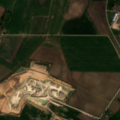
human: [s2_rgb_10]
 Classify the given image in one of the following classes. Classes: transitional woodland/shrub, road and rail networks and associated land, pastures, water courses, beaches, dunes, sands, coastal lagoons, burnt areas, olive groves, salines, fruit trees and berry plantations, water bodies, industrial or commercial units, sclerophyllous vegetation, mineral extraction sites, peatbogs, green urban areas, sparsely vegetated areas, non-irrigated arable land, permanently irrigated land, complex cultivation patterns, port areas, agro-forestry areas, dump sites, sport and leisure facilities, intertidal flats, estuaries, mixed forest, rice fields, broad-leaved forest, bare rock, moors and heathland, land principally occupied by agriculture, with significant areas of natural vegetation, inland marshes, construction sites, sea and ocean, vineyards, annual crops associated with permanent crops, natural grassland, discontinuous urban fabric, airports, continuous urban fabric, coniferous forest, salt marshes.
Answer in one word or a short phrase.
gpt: mineral extraction sites, non-irrigated arable land, complex cultivation patterns, land principally occupied by agriculture, with significant areas of natural vegetation